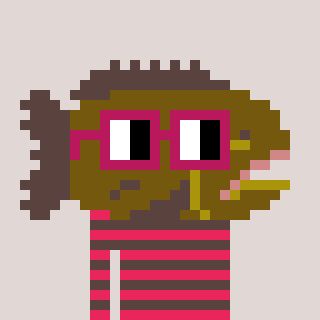
a pixel art character with square dark red glasses, a grouper-shaped head and a darkbrown-colored body on a warm background